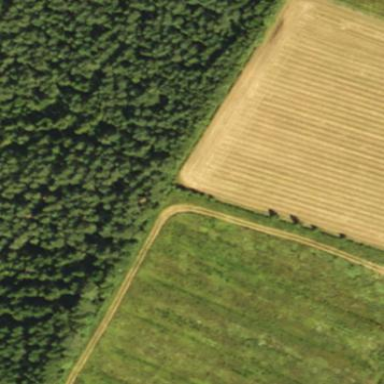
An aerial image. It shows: Forest area.